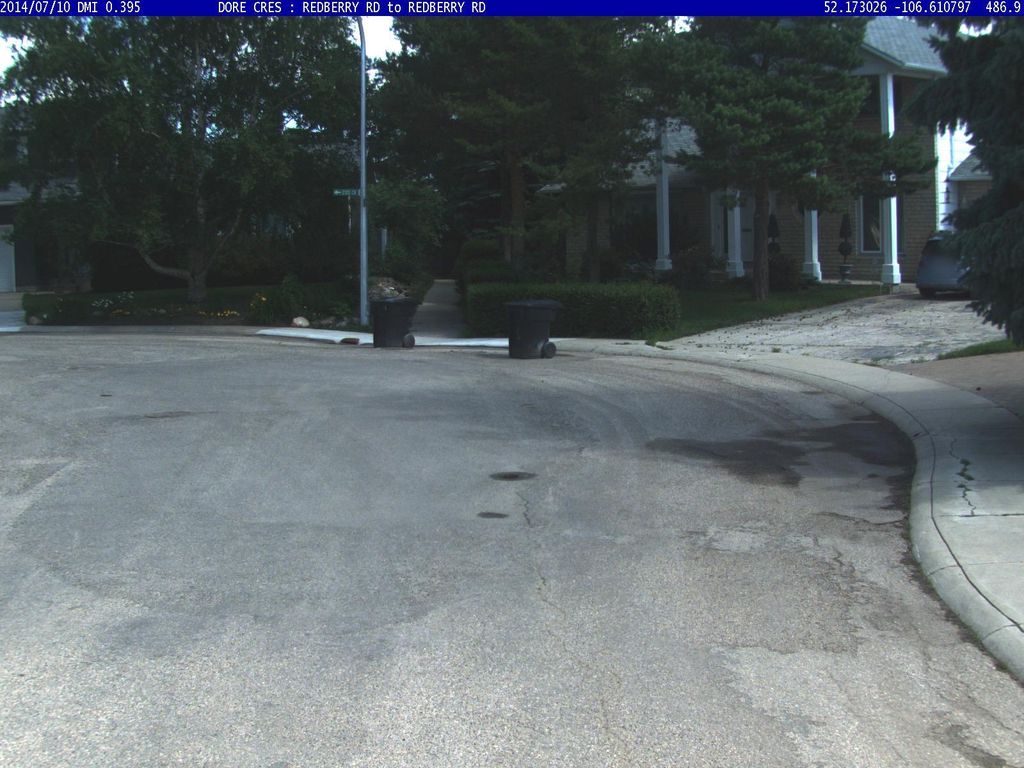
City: saskatoon